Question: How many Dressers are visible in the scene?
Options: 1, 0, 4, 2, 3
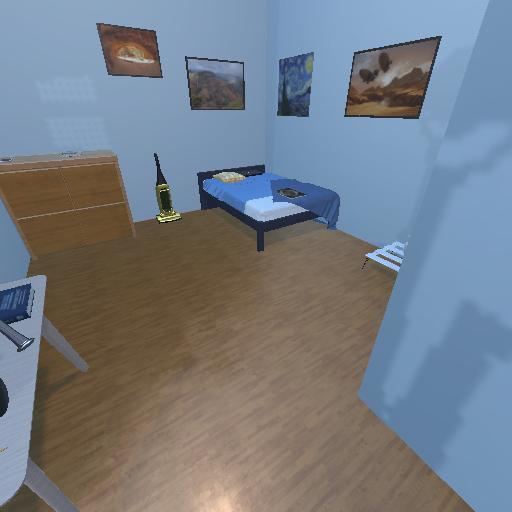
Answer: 1